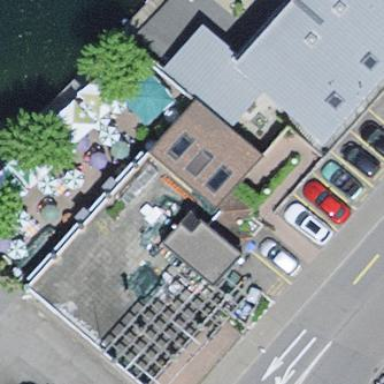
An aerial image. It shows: Outdoor seating area for leisure.